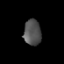
Tissue: prostate
Cell type: Endothelial cells
Senescence score: 0.7482
Nuclear area (px): 437
Mean DAPI intensity: 82.632